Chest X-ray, PA view. Patient: 32 years old, sex F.
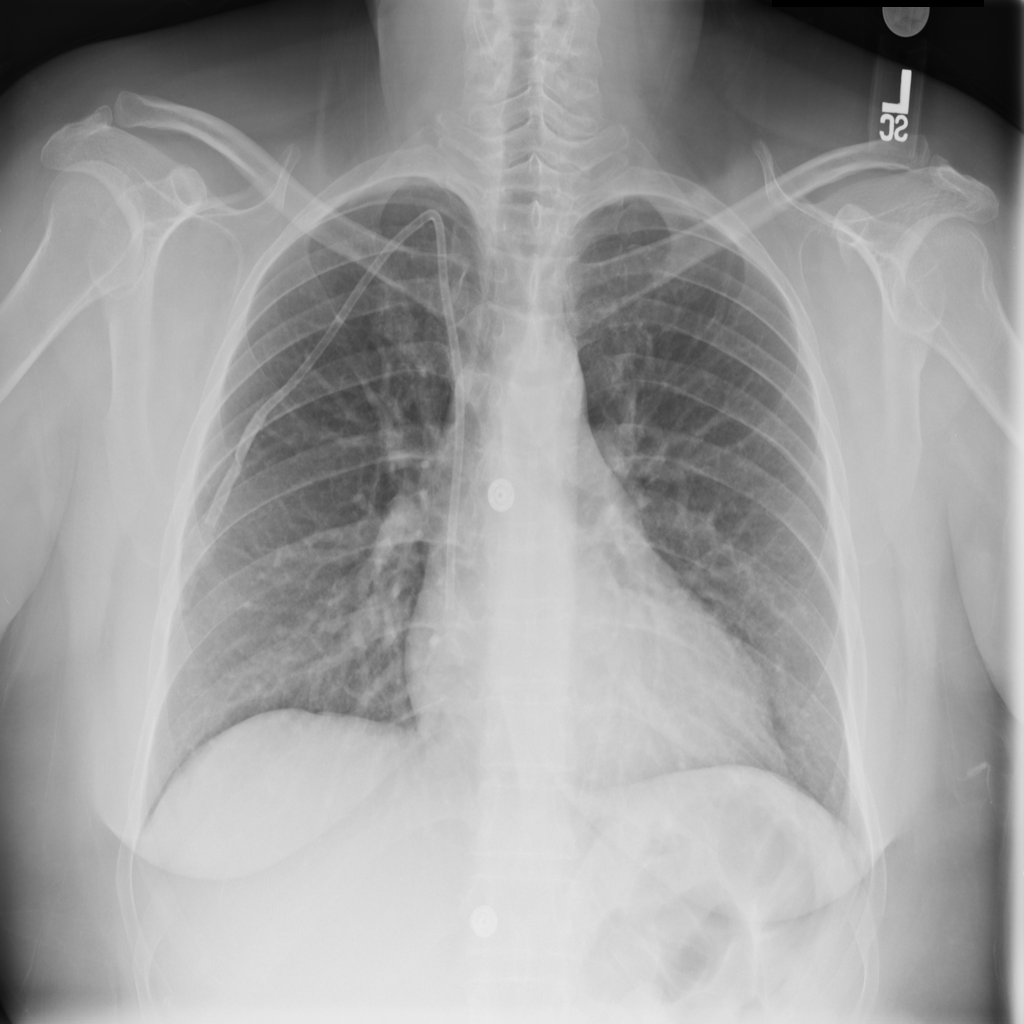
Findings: No Finding